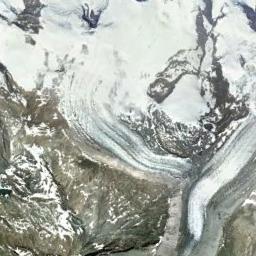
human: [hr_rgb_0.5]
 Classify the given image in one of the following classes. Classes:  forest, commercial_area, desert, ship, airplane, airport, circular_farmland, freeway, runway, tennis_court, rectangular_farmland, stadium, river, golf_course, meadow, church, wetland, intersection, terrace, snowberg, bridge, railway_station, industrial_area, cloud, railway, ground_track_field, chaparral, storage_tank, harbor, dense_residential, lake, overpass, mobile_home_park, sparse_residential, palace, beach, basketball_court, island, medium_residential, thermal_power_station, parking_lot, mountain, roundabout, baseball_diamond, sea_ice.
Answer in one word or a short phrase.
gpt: snowberg